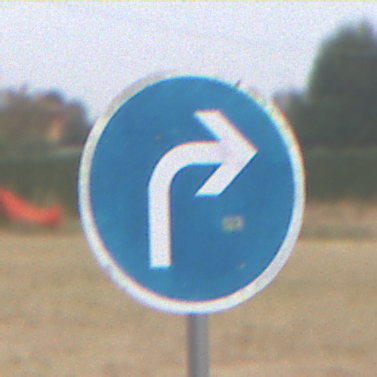
Verkehrszeichen: VorgeschriebeneFahrtrichtungRechts
Umgebung: Outdoor, Suburban
Tageszeit: Midday
Wetter: Overcast
Licht: Natural
Jahreszeit: NotSpecified
Kontrast: LowContrast